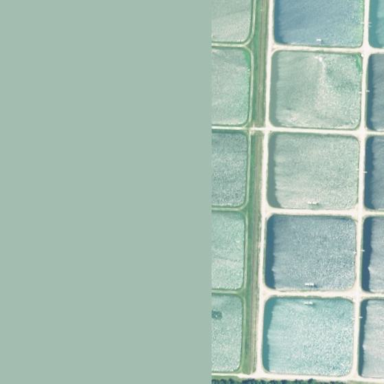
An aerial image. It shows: Area dedicated to aquaculture.